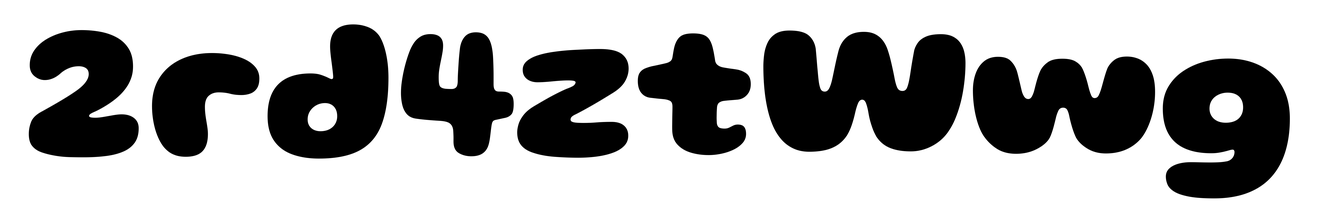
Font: Gluten_ExtraBold